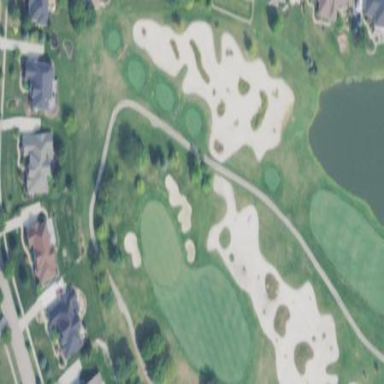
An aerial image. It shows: Golf bunker filled with natural sand.